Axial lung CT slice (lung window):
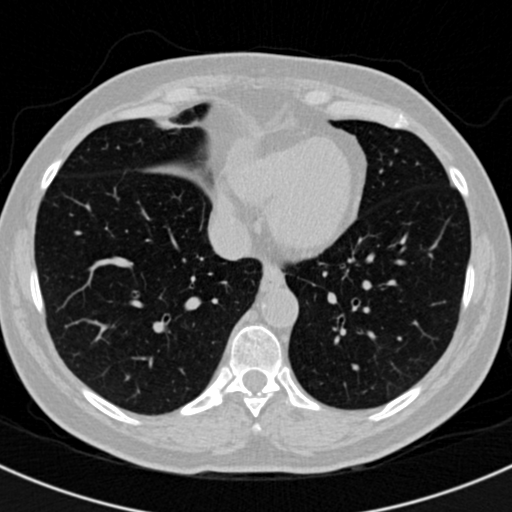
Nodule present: no